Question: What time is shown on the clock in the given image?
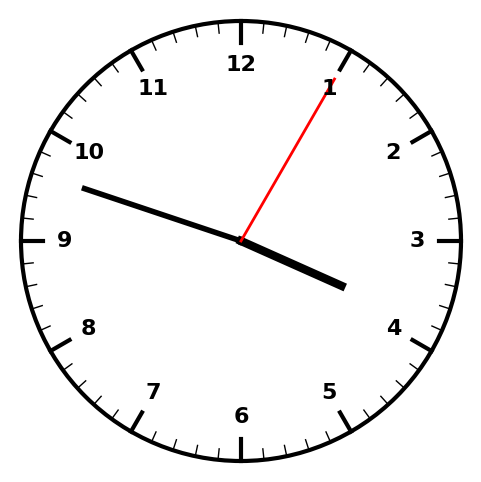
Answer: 03:48:05